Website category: sports
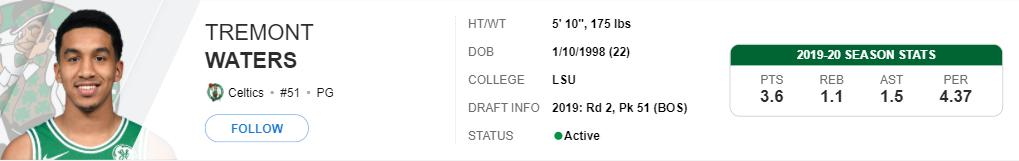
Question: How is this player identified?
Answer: Tremont Waters

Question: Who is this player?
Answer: Tremont Waters

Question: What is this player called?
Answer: Tremont Waters

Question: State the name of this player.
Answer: Tremont Waters

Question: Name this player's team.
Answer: Celtics

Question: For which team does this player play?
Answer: Celtics

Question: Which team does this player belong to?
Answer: Celtics

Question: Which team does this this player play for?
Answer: Celtics

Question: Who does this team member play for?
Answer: Celtics

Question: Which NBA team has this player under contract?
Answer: Celtics

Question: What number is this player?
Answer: #51

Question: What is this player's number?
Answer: #51

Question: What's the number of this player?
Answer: #51

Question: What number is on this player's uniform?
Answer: #51

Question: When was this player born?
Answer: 1/10/1998

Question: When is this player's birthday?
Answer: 1/10/1998

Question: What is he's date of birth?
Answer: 1/10/1998

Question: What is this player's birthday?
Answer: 1/10/1998

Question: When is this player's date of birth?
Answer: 1/10/1998

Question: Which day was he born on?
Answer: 1/10/1998

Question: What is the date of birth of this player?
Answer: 1/10/1998

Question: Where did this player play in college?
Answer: LSU

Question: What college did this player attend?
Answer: LSU

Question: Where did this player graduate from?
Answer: LSU

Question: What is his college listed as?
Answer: LSU

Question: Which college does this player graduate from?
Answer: LSU

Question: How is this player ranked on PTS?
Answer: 3.6

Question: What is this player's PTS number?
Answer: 3.6

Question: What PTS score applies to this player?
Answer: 3.6

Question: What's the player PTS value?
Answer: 3.6

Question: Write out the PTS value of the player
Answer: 3.6

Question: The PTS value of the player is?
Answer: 3.6

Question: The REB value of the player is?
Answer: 1.1

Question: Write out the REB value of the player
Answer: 1.1

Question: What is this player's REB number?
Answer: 1.1

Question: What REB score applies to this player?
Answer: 1.1

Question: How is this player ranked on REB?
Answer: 1.1

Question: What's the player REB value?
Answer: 1.1

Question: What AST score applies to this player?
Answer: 1.5

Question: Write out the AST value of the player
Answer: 1.5

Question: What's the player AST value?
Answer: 1.5

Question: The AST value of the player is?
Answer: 1.5

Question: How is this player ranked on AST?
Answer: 1.5

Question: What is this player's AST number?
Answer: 1.5

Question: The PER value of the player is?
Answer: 4.37

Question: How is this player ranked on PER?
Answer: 4.37

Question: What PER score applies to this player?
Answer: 4.37

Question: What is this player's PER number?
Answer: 4.37

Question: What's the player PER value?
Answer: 4.37

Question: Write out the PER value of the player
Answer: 4.37

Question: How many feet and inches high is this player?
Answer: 5' 10"

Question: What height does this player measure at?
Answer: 5' 10"

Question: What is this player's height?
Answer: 5' 10"

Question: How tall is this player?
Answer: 5' 10"

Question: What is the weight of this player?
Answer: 175 lbs

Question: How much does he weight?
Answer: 175 lbs

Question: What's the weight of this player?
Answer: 175 lbs

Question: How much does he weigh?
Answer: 175 lbs

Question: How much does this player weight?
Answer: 175 lbs